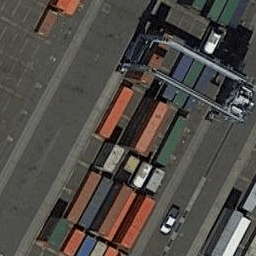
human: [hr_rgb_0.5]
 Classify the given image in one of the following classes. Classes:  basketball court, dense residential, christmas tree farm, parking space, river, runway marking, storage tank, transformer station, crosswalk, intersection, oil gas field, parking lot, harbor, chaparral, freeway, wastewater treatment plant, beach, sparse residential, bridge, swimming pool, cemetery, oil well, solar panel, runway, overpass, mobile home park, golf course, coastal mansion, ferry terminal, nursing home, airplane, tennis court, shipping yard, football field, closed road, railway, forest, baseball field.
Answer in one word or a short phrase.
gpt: shipping yard